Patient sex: M
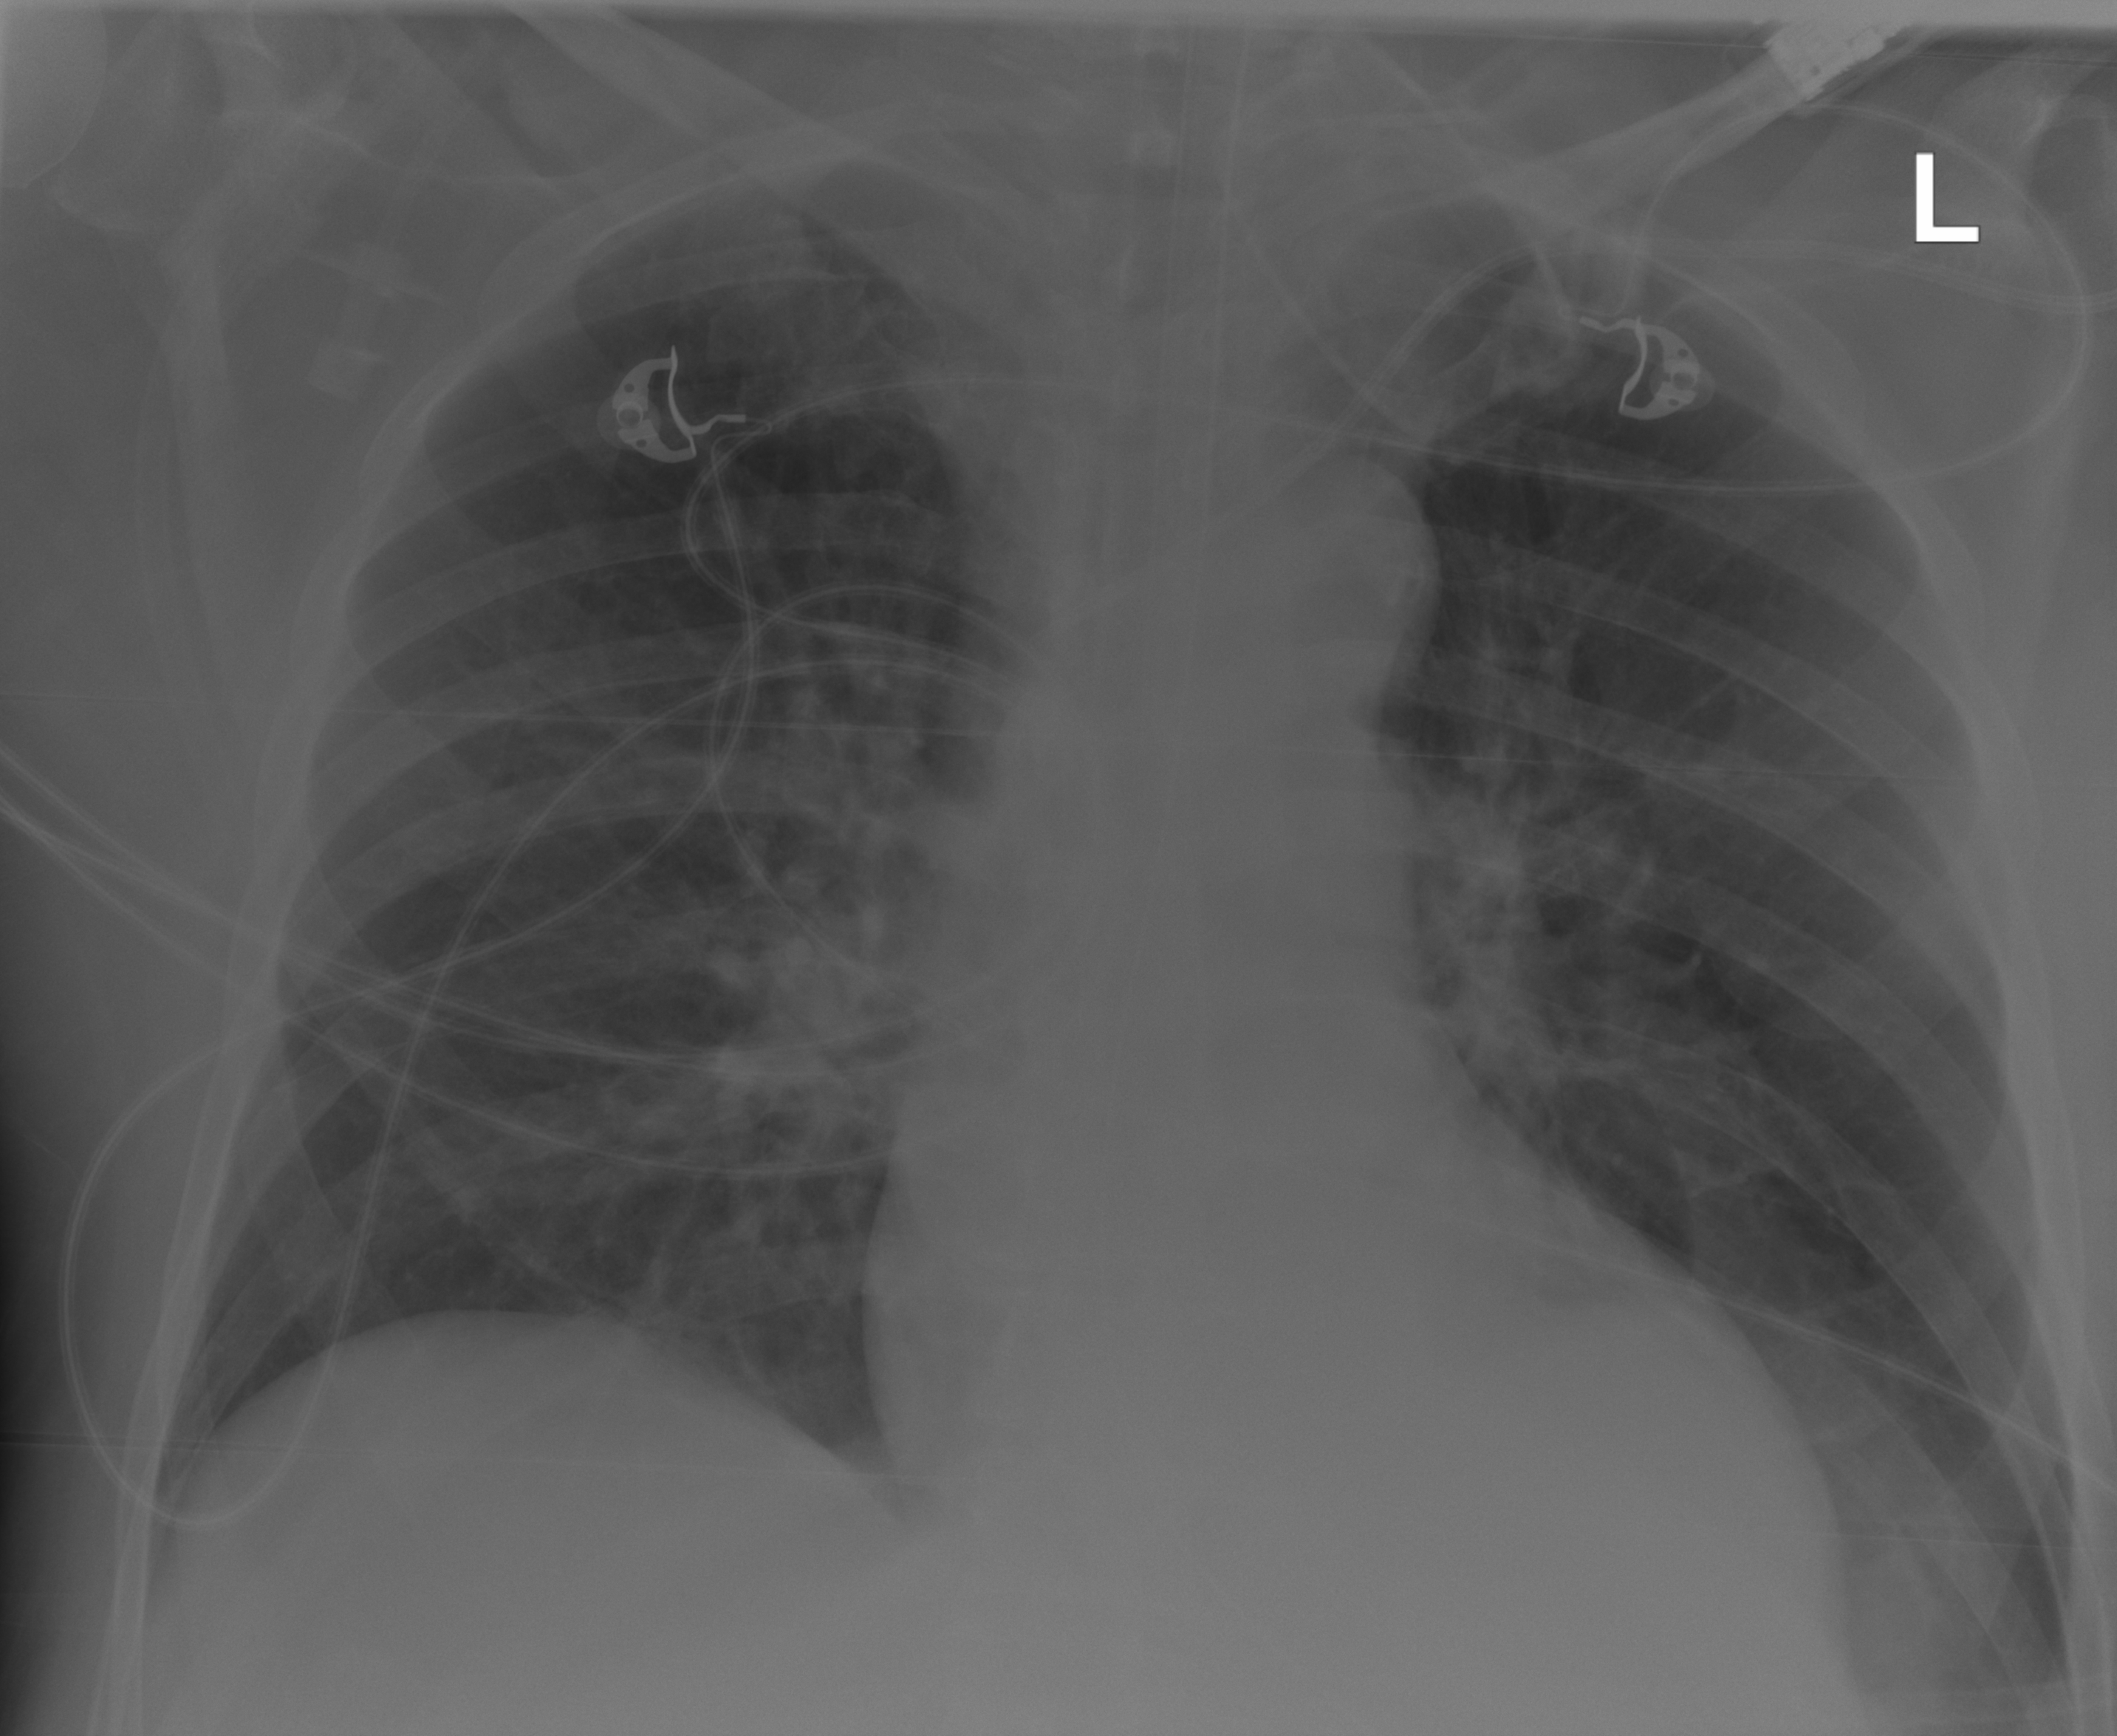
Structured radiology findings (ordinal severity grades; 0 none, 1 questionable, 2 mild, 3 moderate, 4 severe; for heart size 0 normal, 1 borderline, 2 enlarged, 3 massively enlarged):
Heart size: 0
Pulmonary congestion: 2
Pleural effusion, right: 0
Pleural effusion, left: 0
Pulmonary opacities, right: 0
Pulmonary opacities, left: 0
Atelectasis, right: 0
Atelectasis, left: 0